Aerial crown-view tile of a tropical tree (Barro Colorado Island, Panama), acquired 20240813:
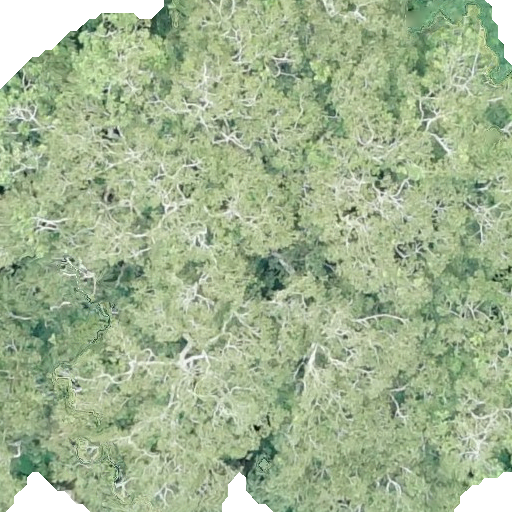
Species: Dipteryx oleifera
GBIF accepted scientific name: Dipteryx oleifera
Crown area: 510.678 m²